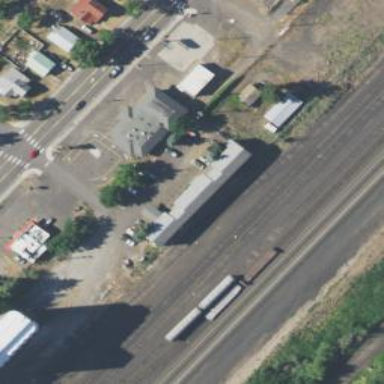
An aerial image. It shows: Motel building.